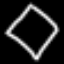
Label: diamond